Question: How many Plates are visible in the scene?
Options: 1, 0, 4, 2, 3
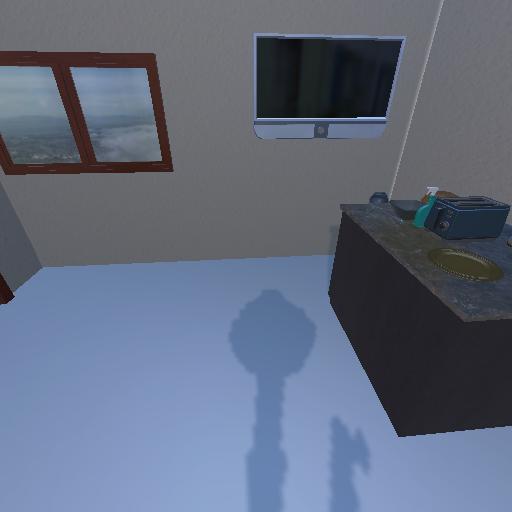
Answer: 1